Aerial crown-view tile of a tropical tree (Barro Colorado Island, Panama), acquired 20241014:
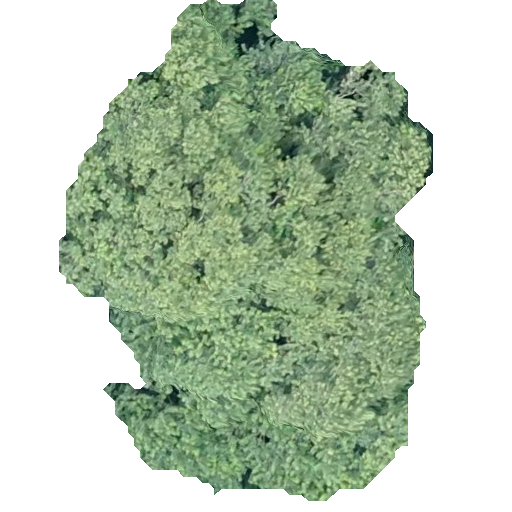
Species: Luehea seemannii
GBIF accepted scientific name: Luehea seemannii
Crown area: 209.477 m²